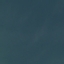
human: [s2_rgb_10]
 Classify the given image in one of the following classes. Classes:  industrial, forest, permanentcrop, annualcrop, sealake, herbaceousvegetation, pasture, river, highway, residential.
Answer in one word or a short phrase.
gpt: SeaLake